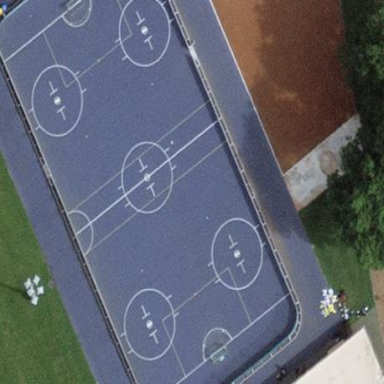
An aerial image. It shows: Field hockey pitch where players can enjoy the sport.